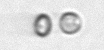
Label: Thalassiosira_sp_aff_mala